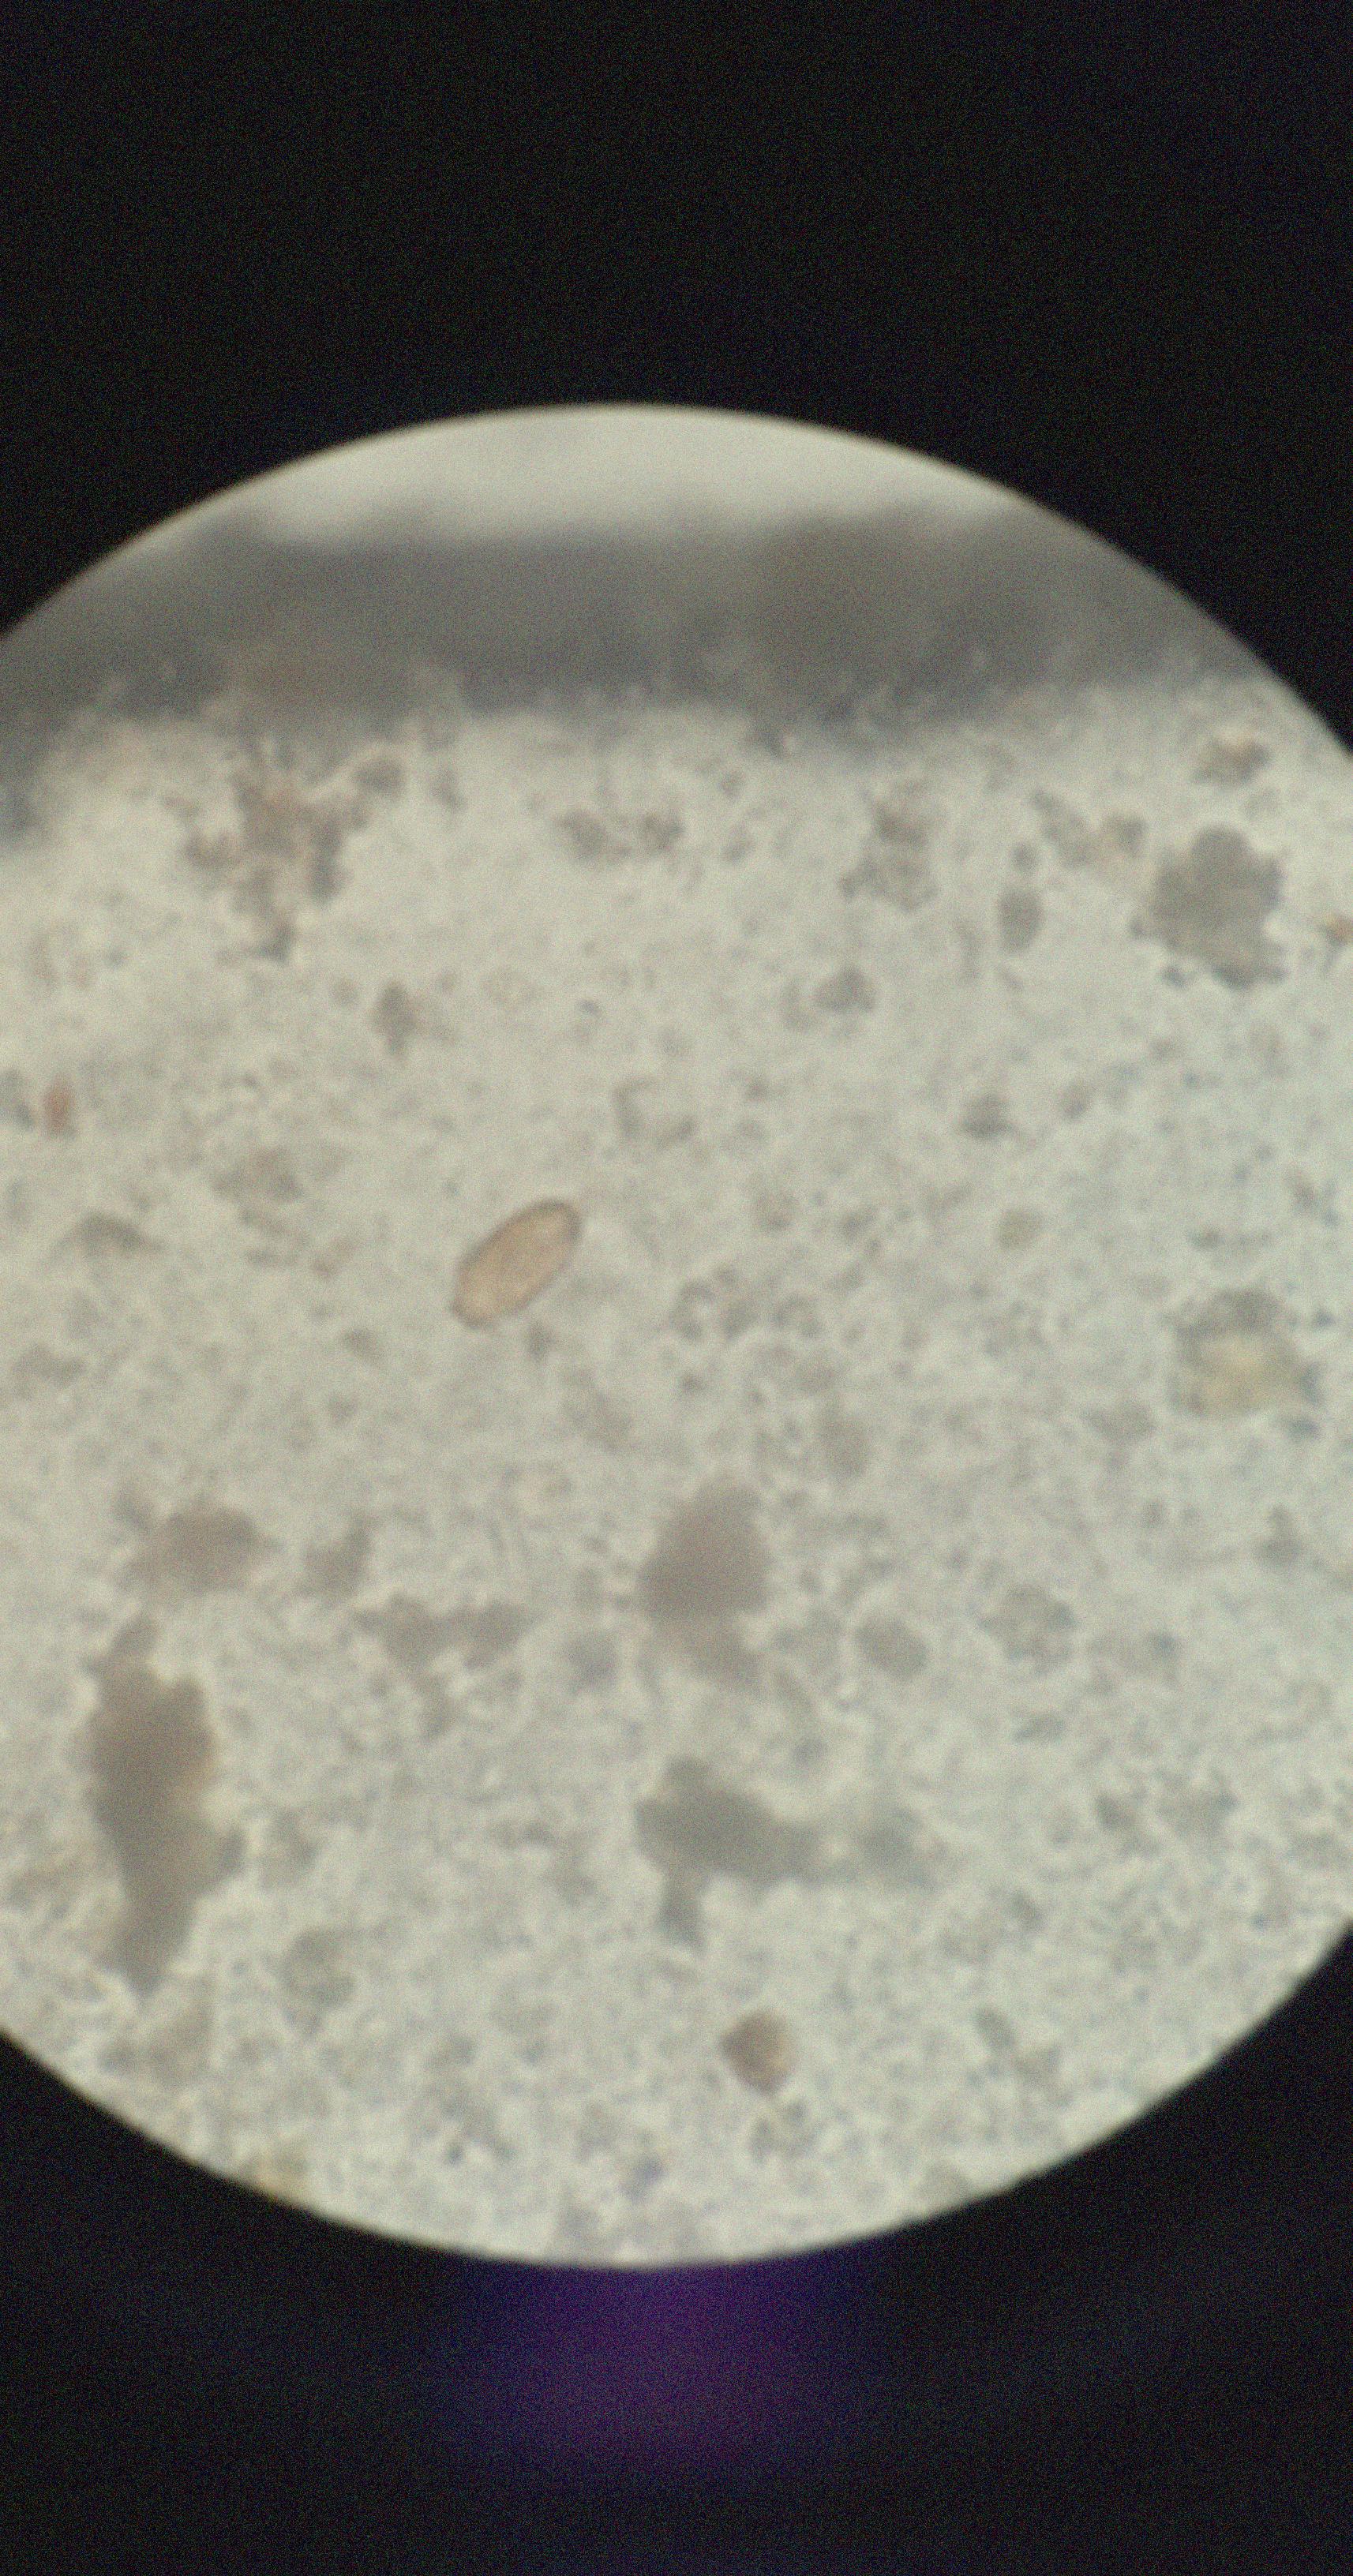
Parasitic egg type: Trichuris trichiura